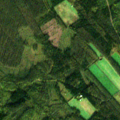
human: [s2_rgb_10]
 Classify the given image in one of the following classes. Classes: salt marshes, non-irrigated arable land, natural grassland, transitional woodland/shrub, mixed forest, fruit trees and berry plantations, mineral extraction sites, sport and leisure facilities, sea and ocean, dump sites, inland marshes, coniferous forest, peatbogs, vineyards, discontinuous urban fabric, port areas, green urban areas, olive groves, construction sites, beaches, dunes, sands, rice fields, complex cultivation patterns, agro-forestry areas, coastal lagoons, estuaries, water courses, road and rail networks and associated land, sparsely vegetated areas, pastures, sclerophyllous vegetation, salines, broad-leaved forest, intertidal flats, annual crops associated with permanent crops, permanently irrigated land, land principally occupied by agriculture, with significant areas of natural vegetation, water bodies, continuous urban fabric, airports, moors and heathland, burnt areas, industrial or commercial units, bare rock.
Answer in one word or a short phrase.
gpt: non-irrigated arable land, coniferous forest, mixed forest, transitional woodland/shrub